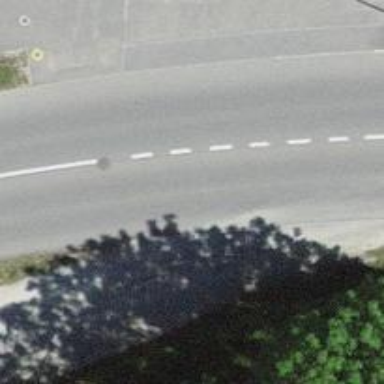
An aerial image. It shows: Asphalt road classified as primary highway.